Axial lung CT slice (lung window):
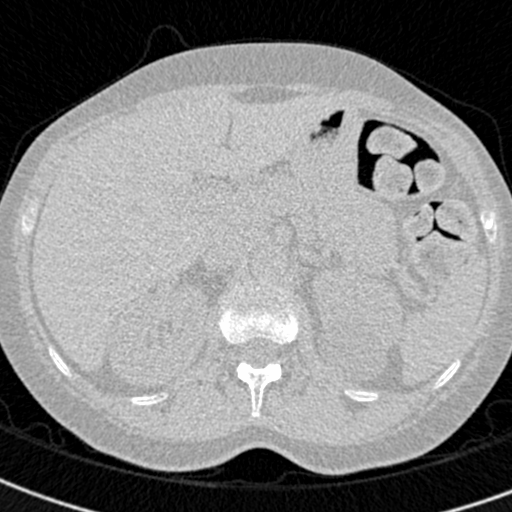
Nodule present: no